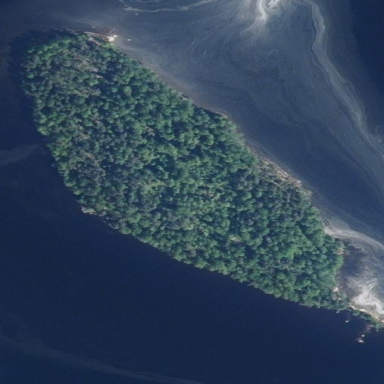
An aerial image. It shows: Islet.